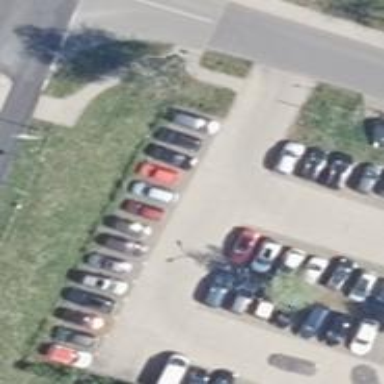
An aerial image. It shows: Road serving as parking aisle.